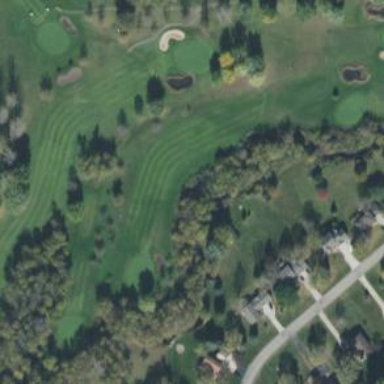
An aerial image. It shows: Well-maintained grassy area designated as golf fairway.